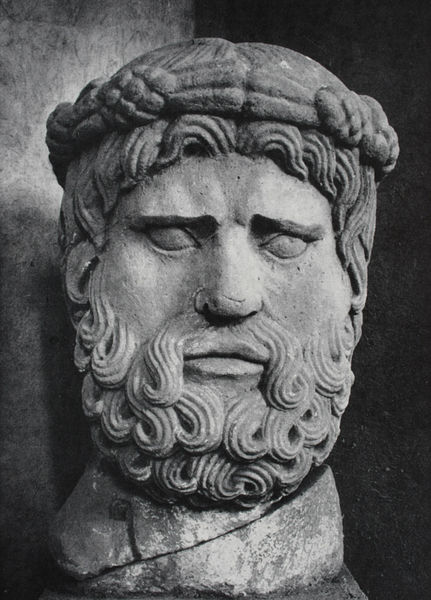
Titel: Jupiterkopf - Skulptur für die Brückentoranlage von Capua
Standort: Capua
Institution: Museo Campano
Schlagwörter: gott, kopf, mann, schatten, weiß, blumen, haar, licht, mund, nase, ohr, raum, schwarz, stirn, blick, alt, bart, schnurrbart, augen, band, gesicht, stein, stirnband, vollbart, hals, innenraum, portrait, porträt, kalt, kirche, auge, figur, haare, augenbrauen, en face, frontal, locken, scheitel, skulptur, statue, wangen, zerstörung, ernst, büste, grimmig, bildhauerei, plastik, foto, photographie, ideal, schwarz-weiss, lockig, denker, haarkranz, herrscher, kranz, augenlider, römer, antik, bacchus, griechisch, krieger, romanik, griechenland, blumenkranz, reif, männerkopf, odysseus, ornamentik, kopfschmuck, sakral, mittelalterlich, dionysos, römisch, riss, romanisch, gehauen, klug, etrusker, bachus, augenlieder, ehren, büst, zornig, lorber, philisopg, nrmannisch, vlbart, intereieur, dekorative elemente